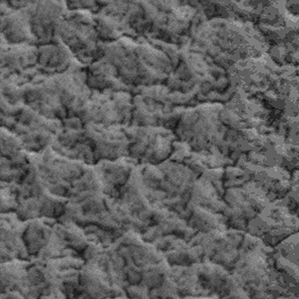
Label: frost